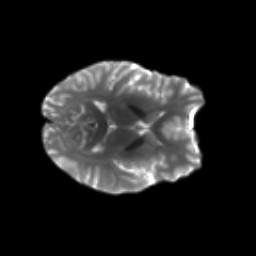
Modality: T2w
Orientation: axial
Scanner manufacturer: siemens
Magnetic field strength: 3 T
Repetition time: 4.16 s
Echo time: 0.0806 s